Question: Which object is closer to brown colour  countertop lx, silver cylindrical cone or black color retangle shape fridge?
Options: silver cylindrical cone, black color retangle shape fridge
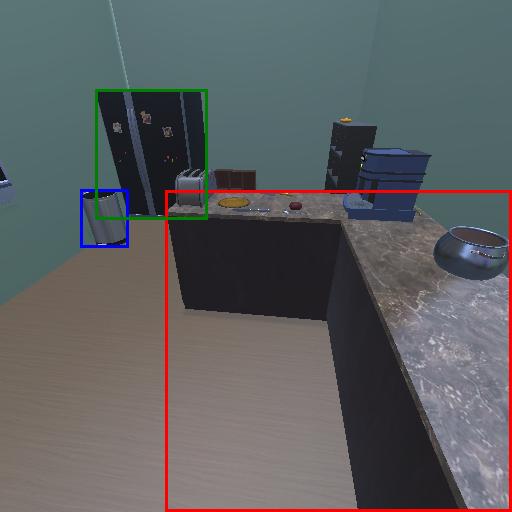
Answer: silver cylindrical cone